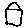
Label: house